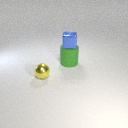
small blue metal cube above large green rubber cylinder